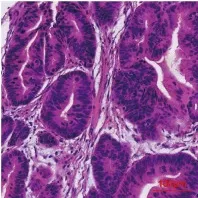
Imaging Features of DPC in case 2. (D) H&E staining of mass tissues (magnification, x20).
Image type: pathology (h&e)